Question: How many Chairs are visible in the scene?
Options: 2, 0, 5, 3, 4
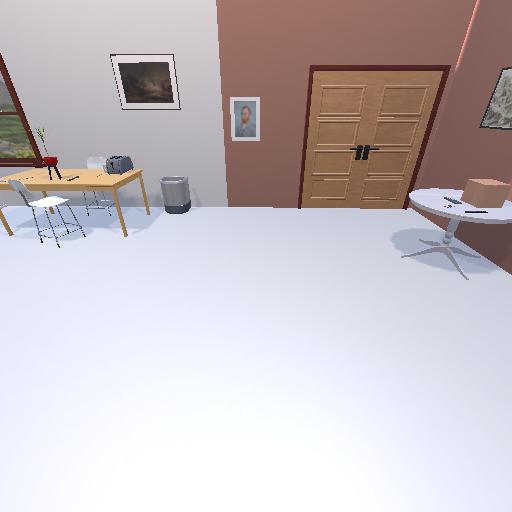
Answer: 2